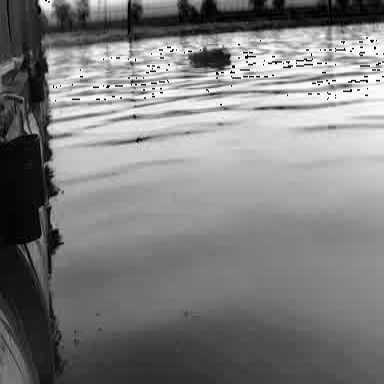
There is a container_ship in the infrared image.